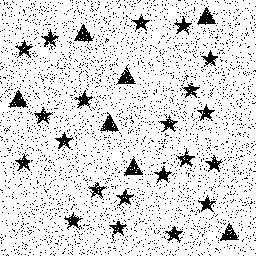
Squares: 0
Triangles: 7
Stars: 21
Total shapes: 28